Field crop: maize
Growth stage: 2
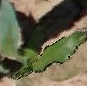
Species: maize